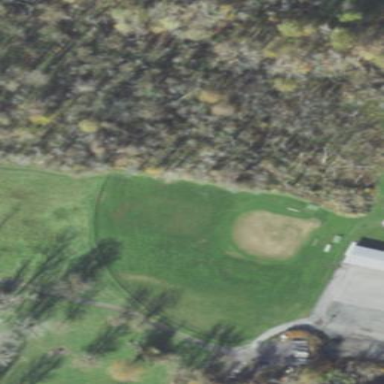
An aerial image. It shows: Baseball pitch for leisure and sports activities.